Question:
Hello this is my git workflow. I'm trying to create by using Sourcetree a new hotfix. Unfortunately I get this error:
'''
There is an existing hotfix branch (issue-#001). Finish that one first.
'''
I have already finished the 'issue-#001'. Why I'm unable to create a new one?
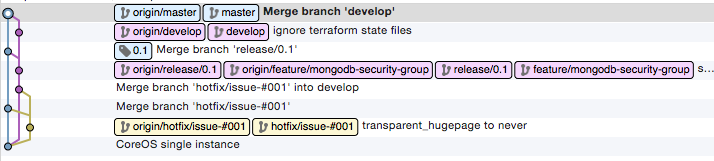
Answer: You need to delete the existing branch with the same name if you want to create it again . Git would not allow you to create branches with duplicate names.
You can also try to update the hotfix branch by merging in the latest master and then work on the updated branch